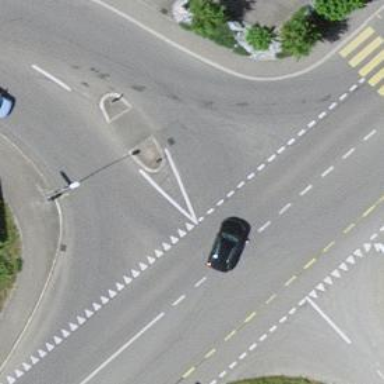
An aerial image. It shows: Secondary road with asphalt surface and dedicated cycle lane on the left.